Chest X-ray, AP view. Patient: 48 years old, sex M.
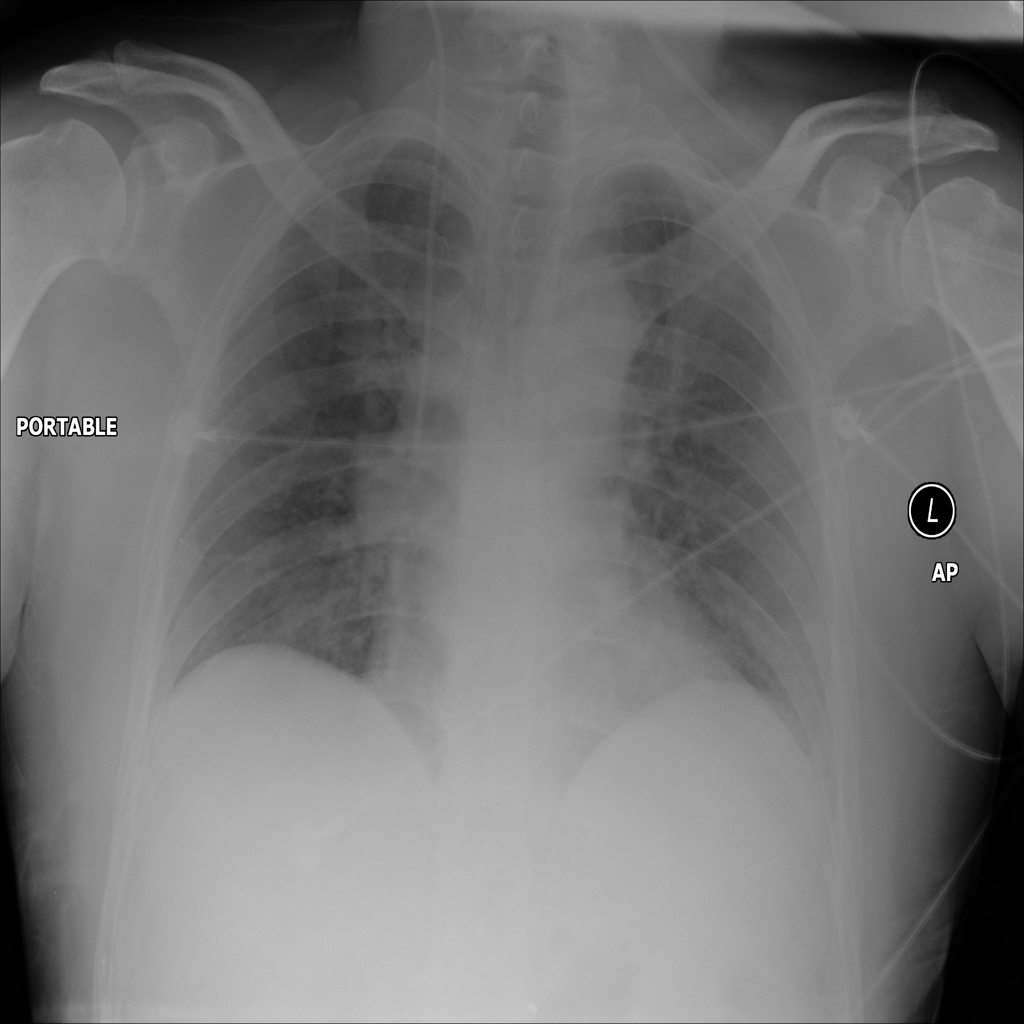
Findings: No Finding